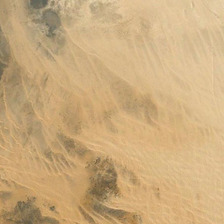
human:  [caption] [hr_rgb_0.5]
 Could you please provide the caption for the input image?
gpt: it is a large piece of yellow desert .

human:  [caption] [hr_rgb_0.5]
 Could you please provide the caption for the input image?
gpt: it is a large piece of yellow desert .

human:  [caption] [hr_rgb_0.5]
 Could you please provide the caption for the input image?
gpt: it is a large piece of yellow desert .

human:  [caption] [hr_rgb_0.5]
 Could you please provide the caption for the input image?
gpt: it is a large piece of yellow desert .

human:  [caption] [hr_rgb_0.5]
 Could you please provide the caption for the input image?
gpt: it is a large piece of yellow desert .